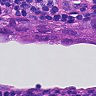
Metastatic tissue present: yes